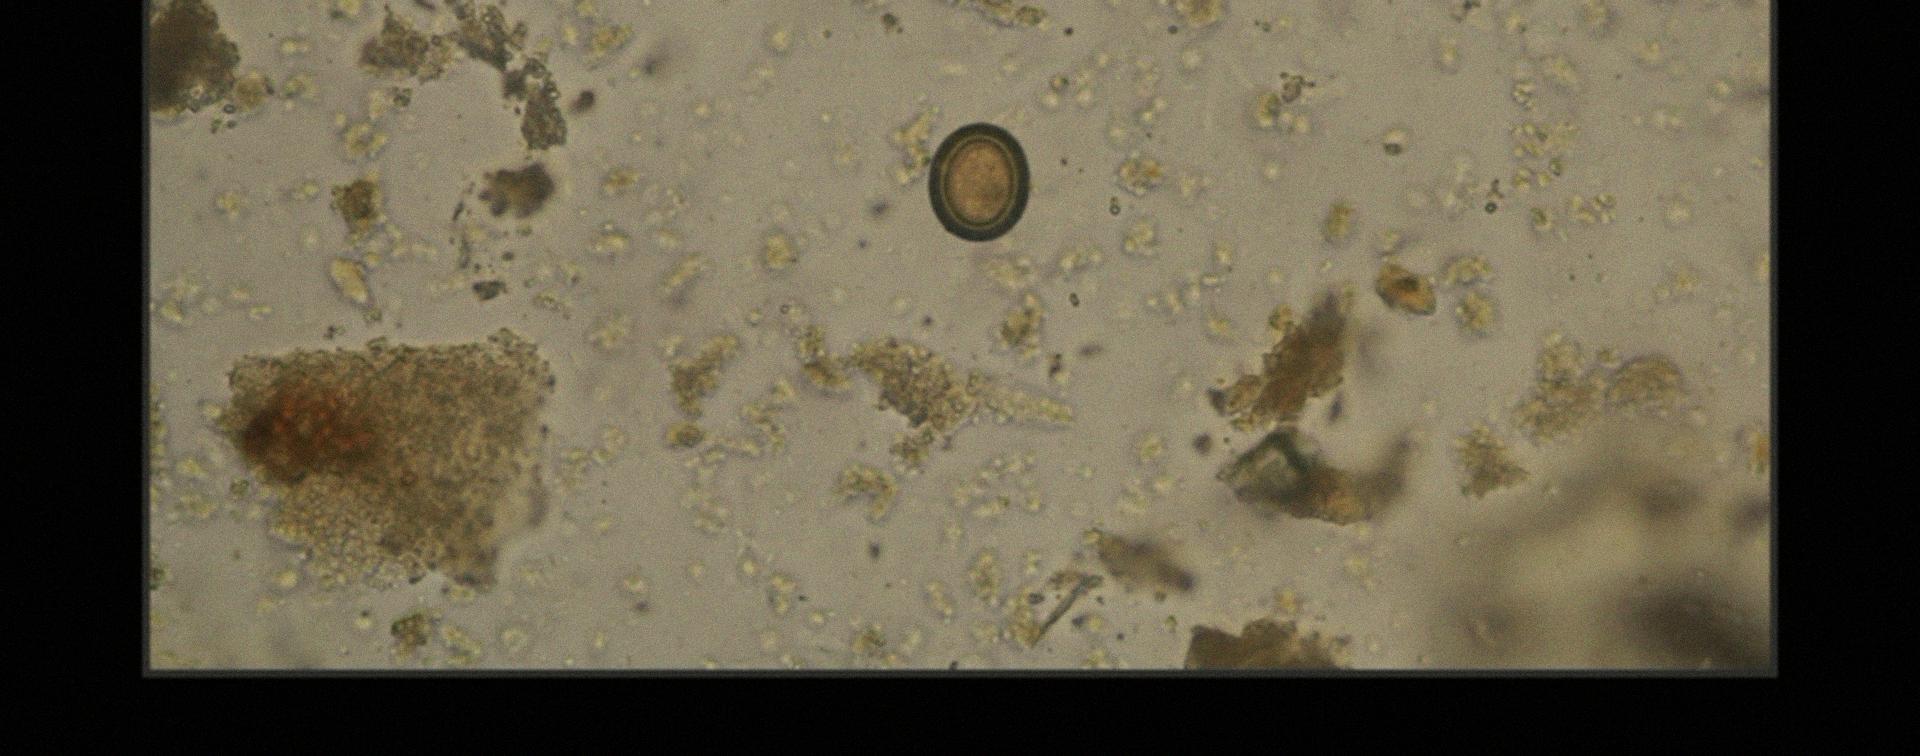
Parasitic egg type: Taenia spp. egg